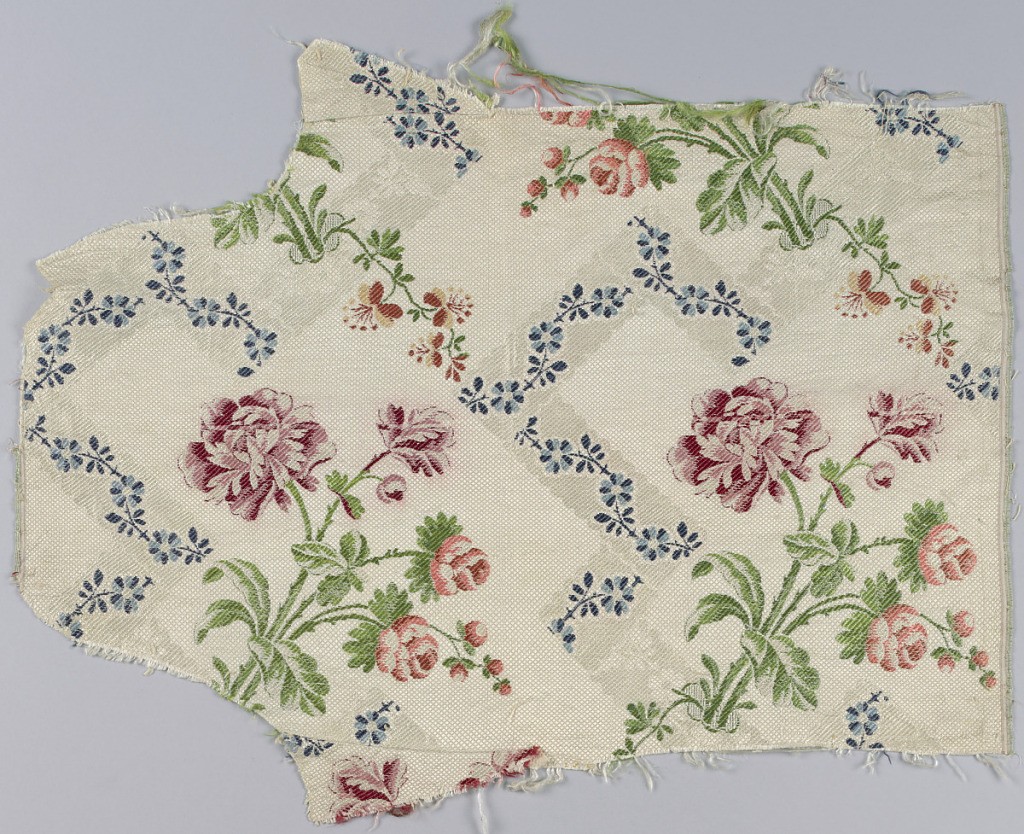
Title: Fragment
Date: late 19th century
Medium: silk Technique: continuous [ivory] and discontinuous [polychrome] suplementary wefts plus supplementary warps [ivory] in a plain weave foundation [ivory].
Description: Fragments of an all-over pattern made up of a bunch of roses with trailing floral vine and a fine detached flowering vine arranged in a group.  The groups are placed side by side and reversed end to end to counter balance movements.  Polychrome pattern on an "ivory on ivory" geometric-patterned background.